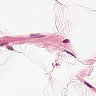
Metastatic tissue present: no